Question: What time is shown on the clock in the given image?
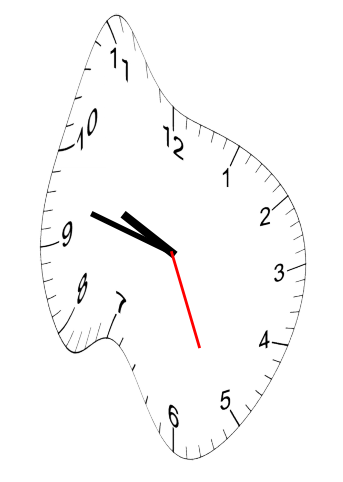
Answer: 09:47:26